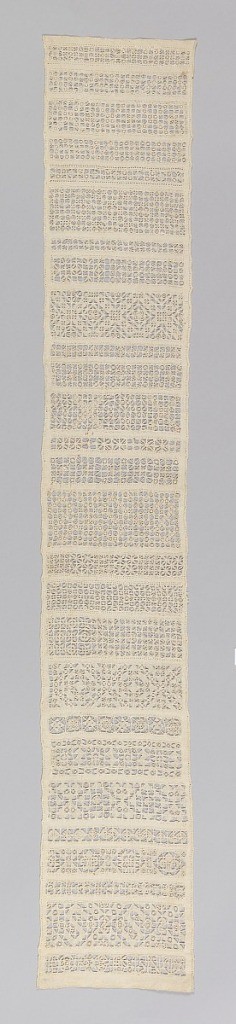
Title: Sampler
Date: mid-17th century
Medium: linen Technique: withdrawn element work with needle lace fillings on plain weave
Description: Twenty-seven cross borders, all in white. Text is worked into the bottom band,